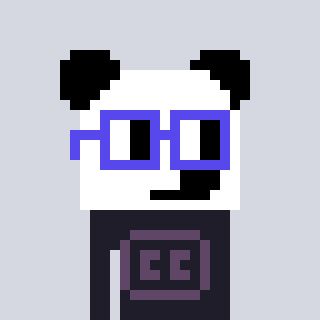
a pixel art character with square blue glasses, a panda-shaped head and a grayscale-colored body on a cool background